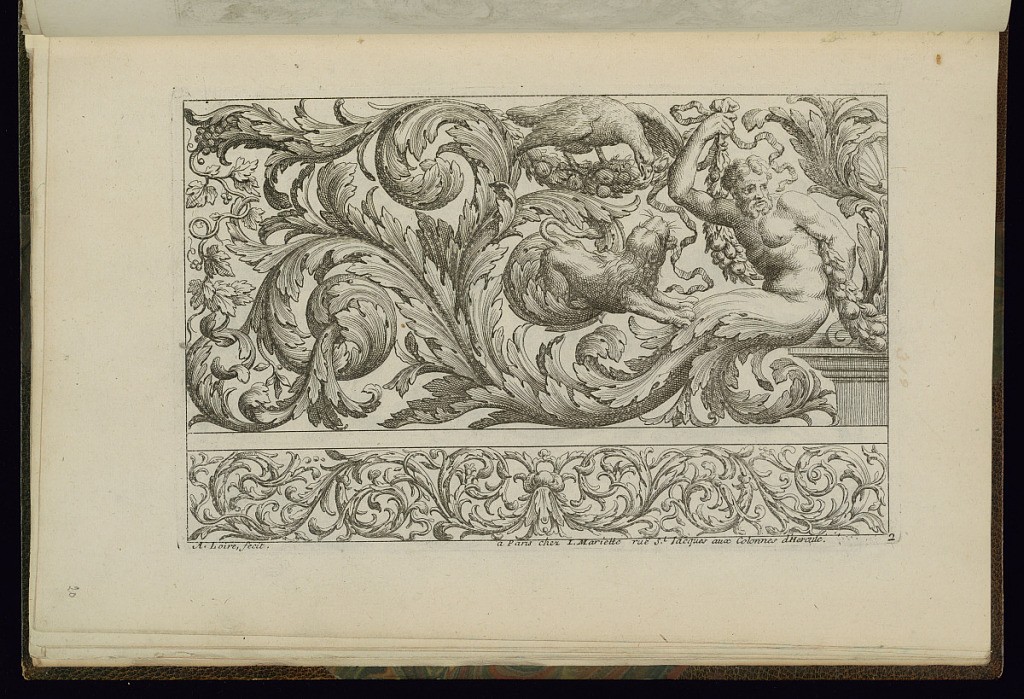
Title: Two Frieze Designs
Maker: Alexis Loir, French, 1640 - 1713
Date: ca.1660–1716
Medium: Etching on paper
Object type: Print
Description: Two horizontal frieze designs with foliate scrolls, scrolling leaves (rinceaux), an eagle, lion, ribbons, festoons of fruit, shell, and a male figure. The plate is numbered and signed.